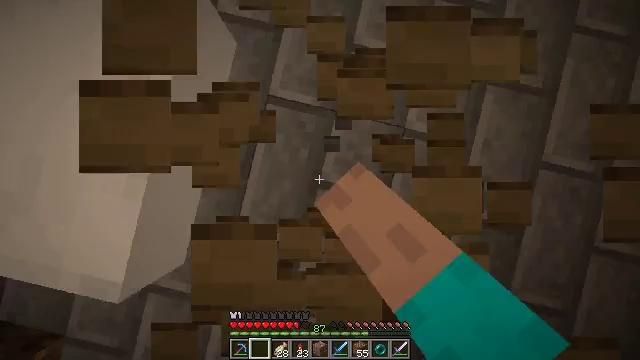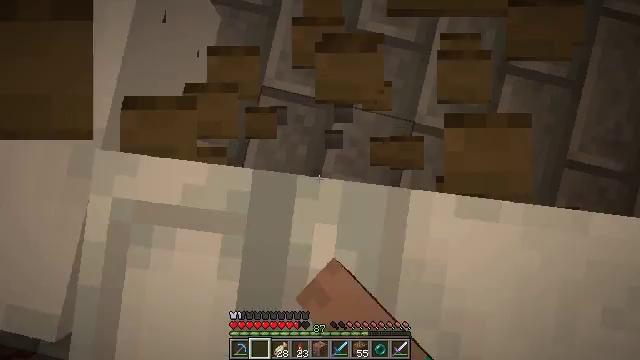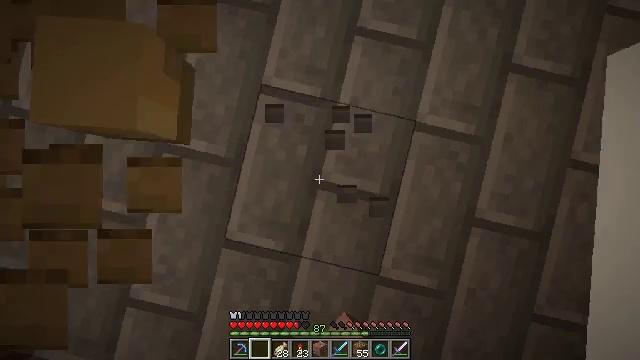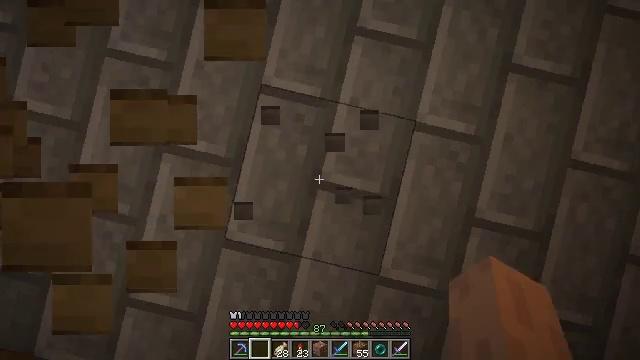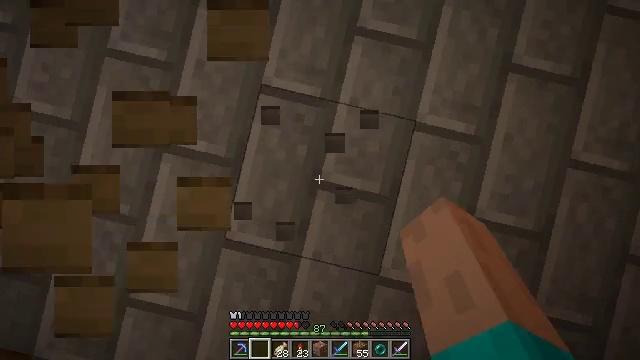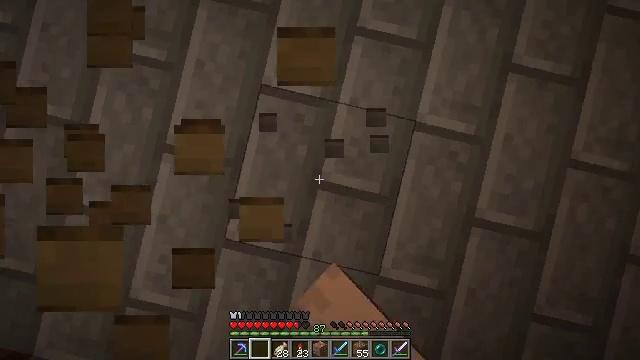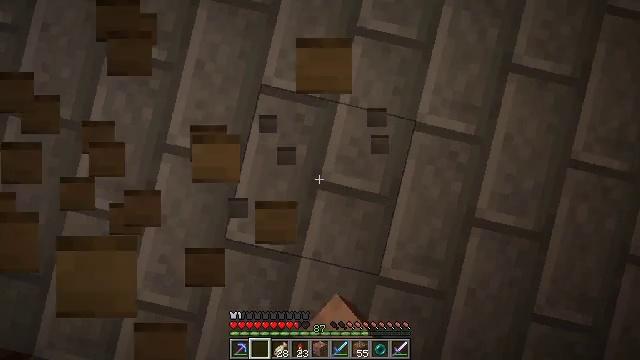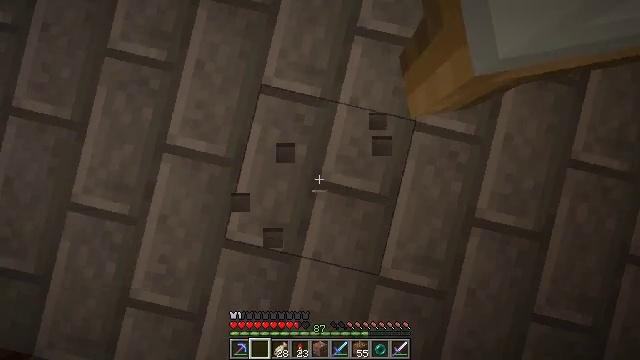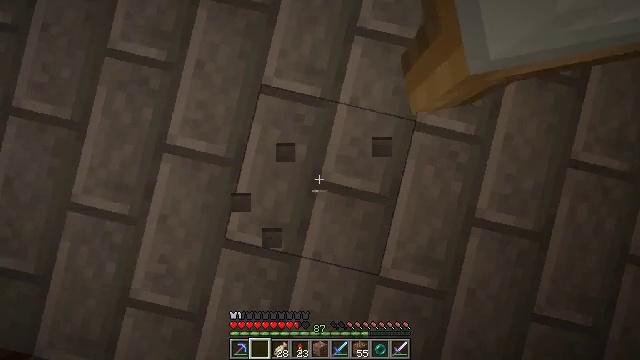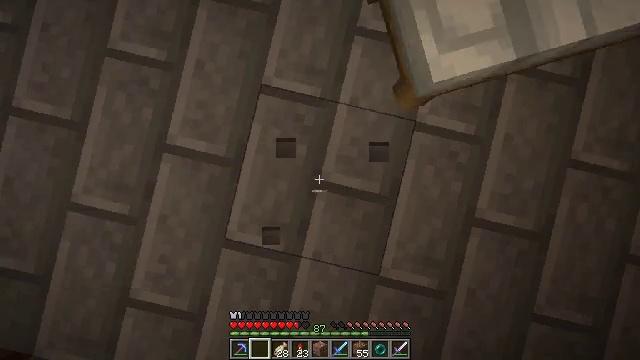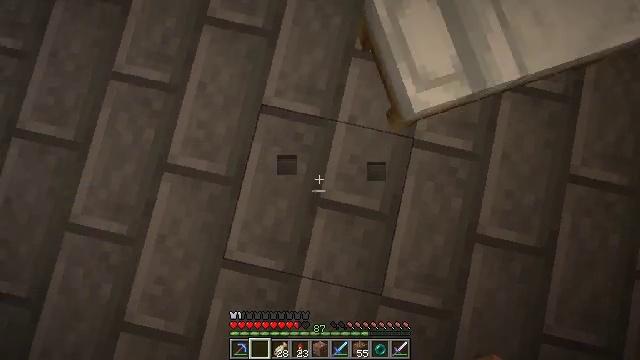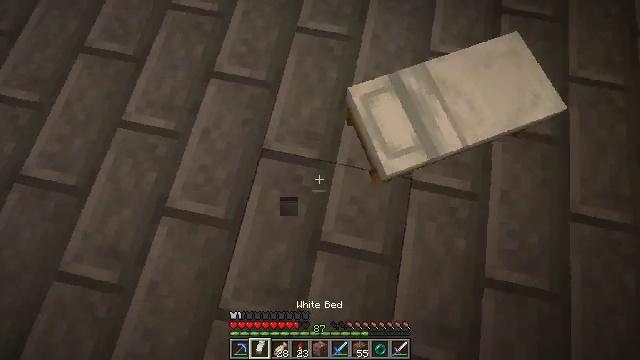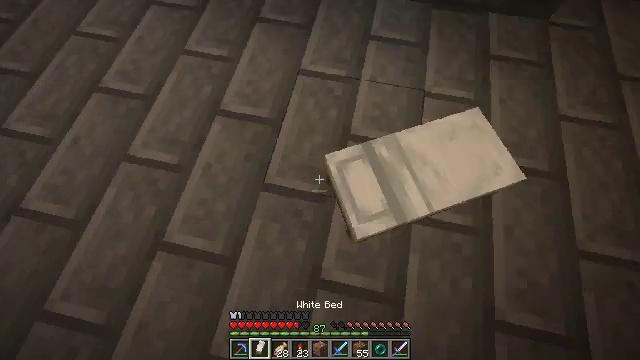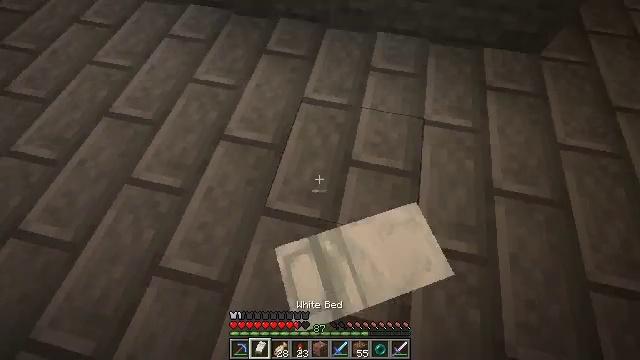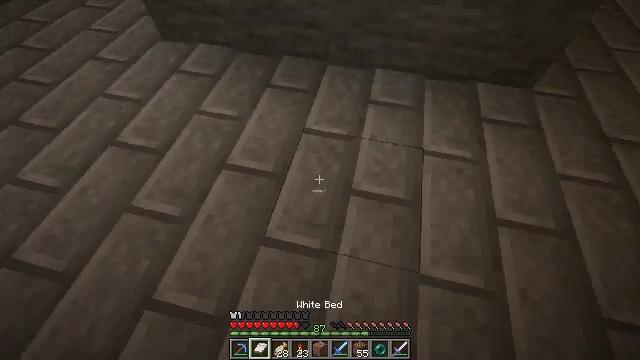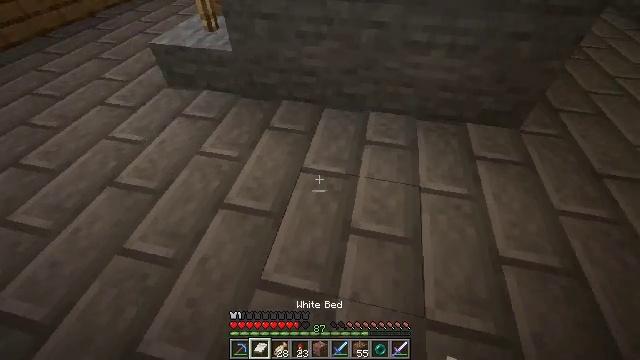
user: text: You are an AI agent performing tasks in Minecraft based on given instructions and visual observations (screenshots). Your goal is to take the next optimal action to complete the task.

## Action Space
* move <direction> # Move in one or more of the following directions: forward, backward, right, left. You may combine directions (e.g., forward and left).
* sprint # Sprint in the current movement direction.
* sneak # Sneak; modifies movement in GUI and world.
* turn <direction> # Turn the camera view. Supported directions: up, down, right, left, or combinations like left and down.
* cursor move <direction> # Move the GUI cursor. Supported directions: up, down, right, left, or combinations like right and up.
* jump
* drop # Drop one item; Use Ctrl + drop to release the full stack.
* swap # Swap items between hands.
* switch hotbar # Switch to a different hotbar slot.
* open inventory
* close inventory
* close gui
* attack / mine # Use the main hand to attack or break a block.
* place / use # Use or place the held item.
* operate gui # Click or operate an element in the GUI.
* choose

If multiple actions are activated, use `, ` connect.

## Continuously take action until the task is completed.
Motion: motion action
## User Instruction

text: Craft a bookshelf with books and wooden planks.
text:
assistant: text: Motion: attack / mine
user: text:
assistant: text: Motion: attack / mine
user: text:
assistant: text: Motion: attack / mine
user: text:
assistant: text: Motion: attack / mine
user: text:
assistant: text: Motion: attack / mine
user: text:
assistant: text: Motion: attack / mine
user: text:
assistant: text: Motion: no_op
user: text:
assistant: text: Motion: no_op
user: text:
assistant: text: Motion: no_op
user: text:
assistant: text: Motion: turn up
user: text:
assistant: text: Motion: turn up
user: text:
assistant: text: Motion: turn up
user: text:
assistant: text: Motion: turn up
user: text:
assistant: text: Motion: turn up
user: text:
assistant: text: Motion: turn up
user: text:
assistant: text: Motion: turn left and up
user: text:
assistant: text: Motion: turn up
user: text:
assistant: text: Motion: no_op
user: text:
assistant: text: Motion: no_op
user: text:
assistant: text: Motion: no_op
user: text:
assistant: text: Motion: turn right and up
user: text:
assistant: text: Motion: turn right and up
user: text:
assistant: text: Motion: turn right and up
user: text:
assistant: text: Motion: turn right and up
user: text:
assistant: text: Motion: turn right and up
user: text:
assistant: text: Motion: turn right
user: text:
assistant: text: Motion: turn right
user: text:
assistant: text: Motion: turn right
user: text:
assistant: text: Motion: turn right
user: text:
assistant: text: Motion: turn right